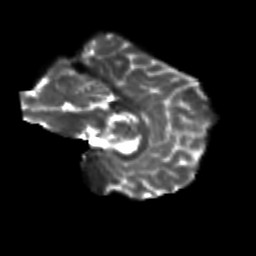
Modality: T2w
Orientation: sagittal
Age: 19
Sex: female
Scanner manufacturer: siemens
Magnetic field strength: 3 T
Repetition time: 3.5 s
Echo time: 0.125 s